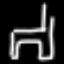
Label: chair